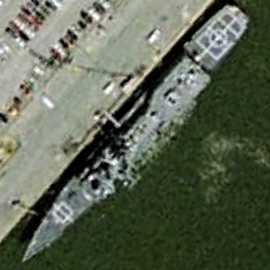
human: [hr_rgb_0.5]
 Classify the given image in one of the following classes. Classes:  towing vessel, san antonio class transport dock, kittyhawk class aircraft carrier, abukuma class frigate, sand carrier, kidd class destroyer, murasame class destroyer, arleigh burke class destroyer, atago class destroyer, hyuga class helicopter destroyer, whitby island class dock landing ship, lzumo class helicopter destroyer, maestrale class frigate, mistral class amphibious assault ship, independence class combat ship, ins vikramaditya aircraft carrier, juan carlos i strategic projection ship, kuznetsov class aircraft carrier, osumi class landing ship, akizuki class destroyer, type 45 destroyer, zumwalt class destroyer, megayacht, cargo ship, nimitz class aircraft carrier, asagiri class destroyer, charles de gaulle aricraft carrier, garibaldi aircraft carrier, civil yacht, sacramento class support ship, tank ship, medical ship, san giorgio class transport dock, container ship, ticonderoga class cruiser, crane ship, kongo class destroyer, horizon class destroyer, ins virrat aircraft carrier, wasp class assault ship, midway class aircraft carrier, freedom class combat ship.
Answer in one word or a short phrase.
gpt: Ticonderoga class cruiser